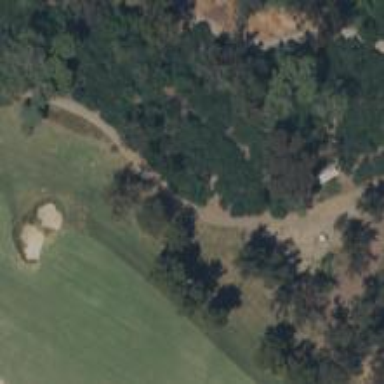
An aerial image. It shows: Path for golf carts.